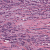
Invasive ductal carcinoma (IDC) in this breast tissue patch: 1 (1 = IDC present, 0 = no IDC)